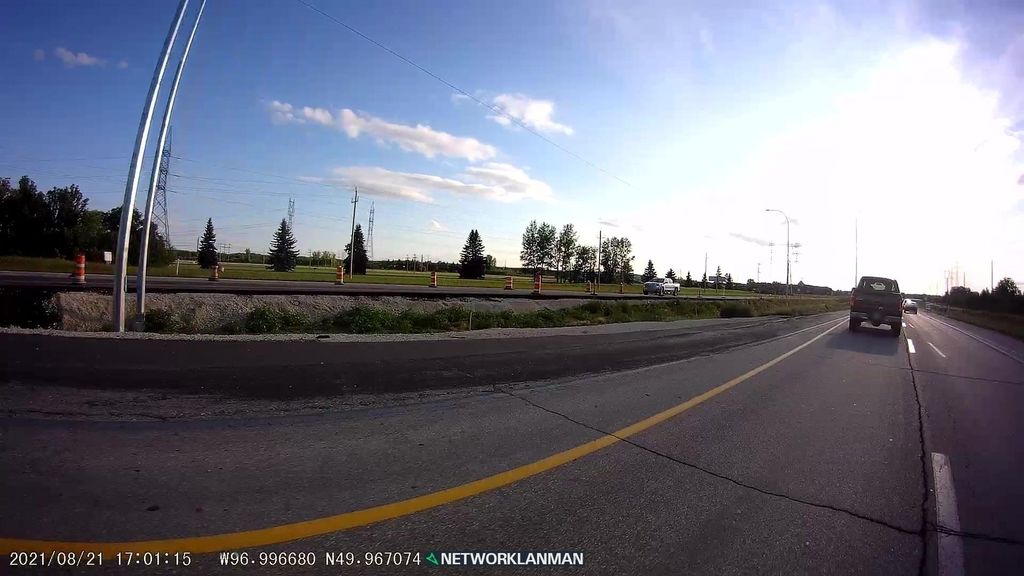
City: winnipeg